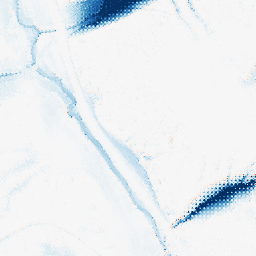
Category: morphological
Decomposition family: morphological_ellipse
Decomposition parameters: operation: closing
width: 50
height: 30
Upsampling method: regularized
Upsampling parameters: scale: 2
lambda_reg: 0.1
Upsampling scale: 2